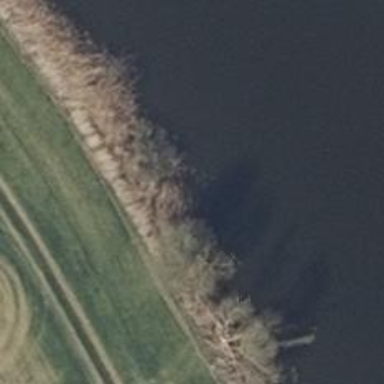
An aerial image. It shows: Row of deciduous broadleaved trees.